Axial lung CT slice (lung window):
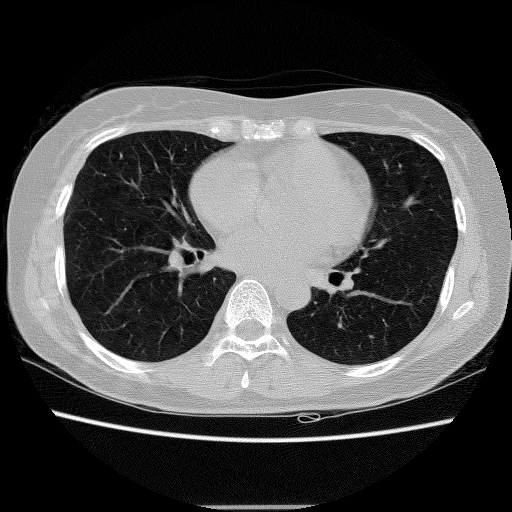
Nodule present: no